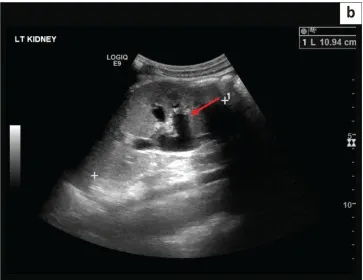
Left kidney. Demonstrating bilateral hydronephrosis and enlarged kidneys.
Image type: radiology (ultrasound)